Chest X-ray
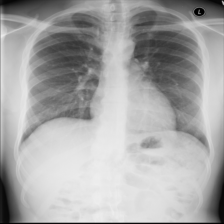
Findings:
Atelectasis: negative
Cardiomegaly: negative
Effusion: negative
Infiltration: negative
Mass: negative
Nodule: negative
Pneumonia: negative
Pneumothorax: negative
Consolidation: negative
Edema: negative
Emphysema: negative
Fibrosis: negative
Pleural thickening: negative
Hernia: negative